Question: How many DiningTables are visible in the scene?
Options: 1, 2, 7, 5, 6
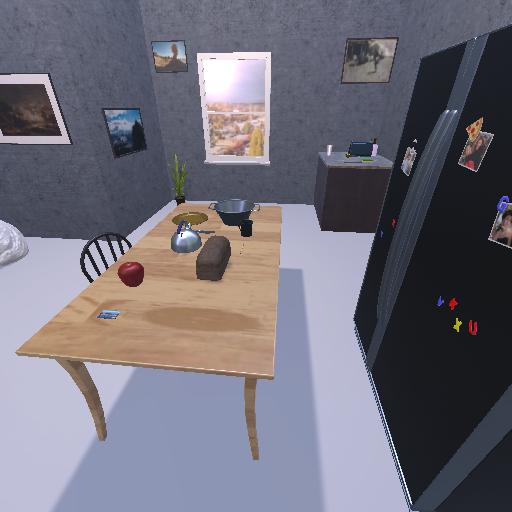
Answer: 1